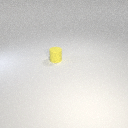
small yellow rubber cylinder